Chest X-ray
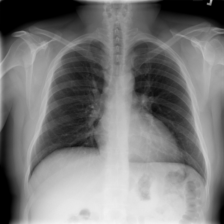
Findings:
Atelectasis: negative
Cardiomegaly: negative
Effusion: negative
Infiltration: negative
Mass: negative
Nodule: negative
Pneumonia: negative
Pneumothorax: negative
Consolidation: negative
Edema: negative
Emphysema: negative
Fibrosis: negative
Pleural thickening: negative
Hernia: negative